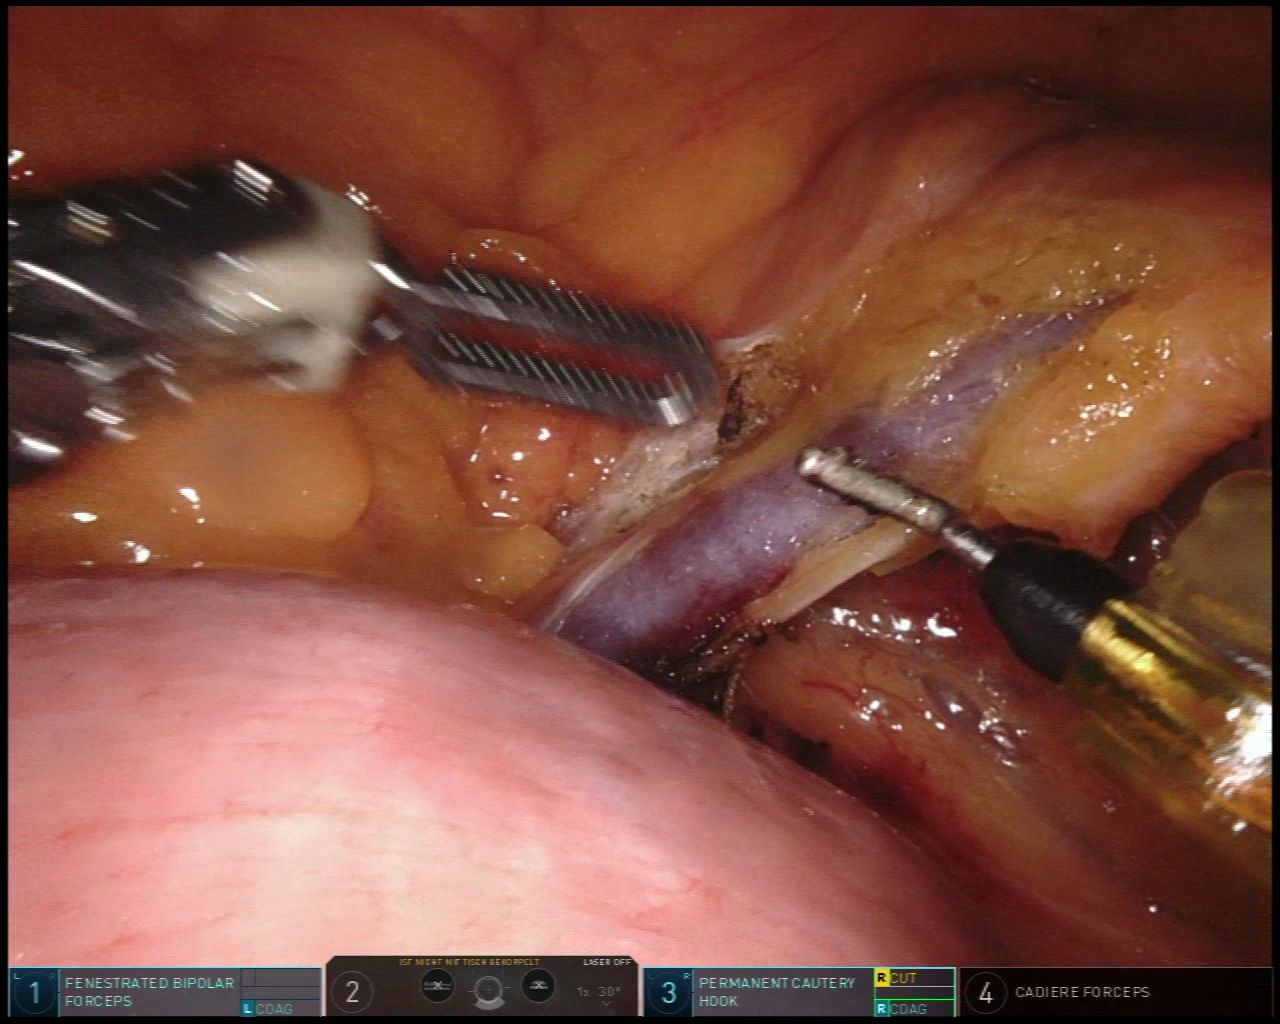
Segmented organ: intestinal_veins
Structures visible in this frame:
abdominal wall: no
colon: no
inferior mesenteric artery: no
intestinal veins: yes
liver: no
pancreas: no
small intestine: yes
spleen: no
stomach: no
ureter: no
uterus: no
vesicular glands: no